Field crop: maize
Growth stage: 2
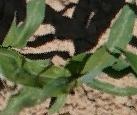
Species: maize